Field crop: maize
Growth stage: 2
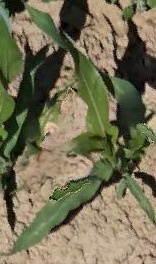
Species: maize